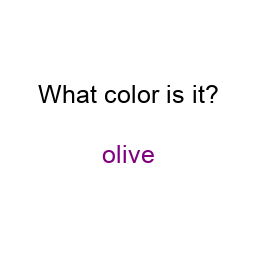
Color: purple
Color name shown: olive
Background color: white
Question text color: black